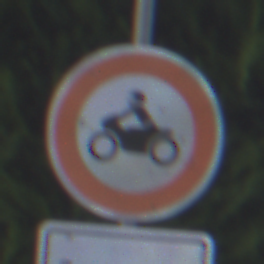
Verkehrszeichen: VerbotKraftraeder
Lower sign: ZeitangabenMitBeschraenkungAufWochentage8
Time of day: SunriseSunset
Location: Outdoor (Urban)
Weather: Clear
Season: NotSpecified
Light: Natural